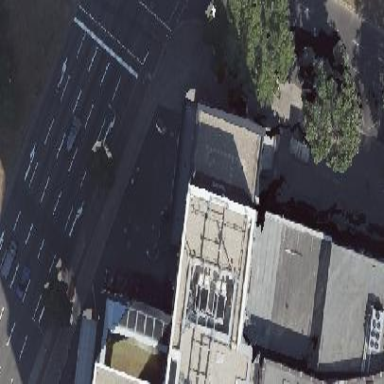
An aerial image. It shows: Close-up view of roof of building.